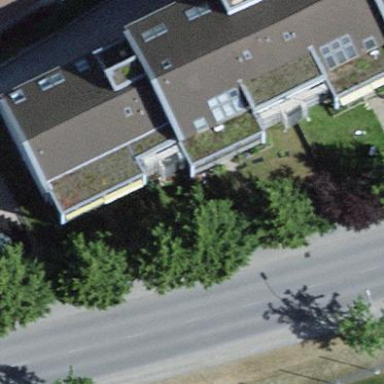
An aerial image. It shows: View of apartment building.